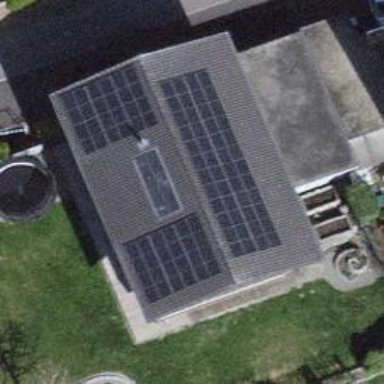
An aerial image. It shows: Solar power generator with photovoltaic panels.